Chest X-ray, PA view. Patient: 25 years old, sex F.
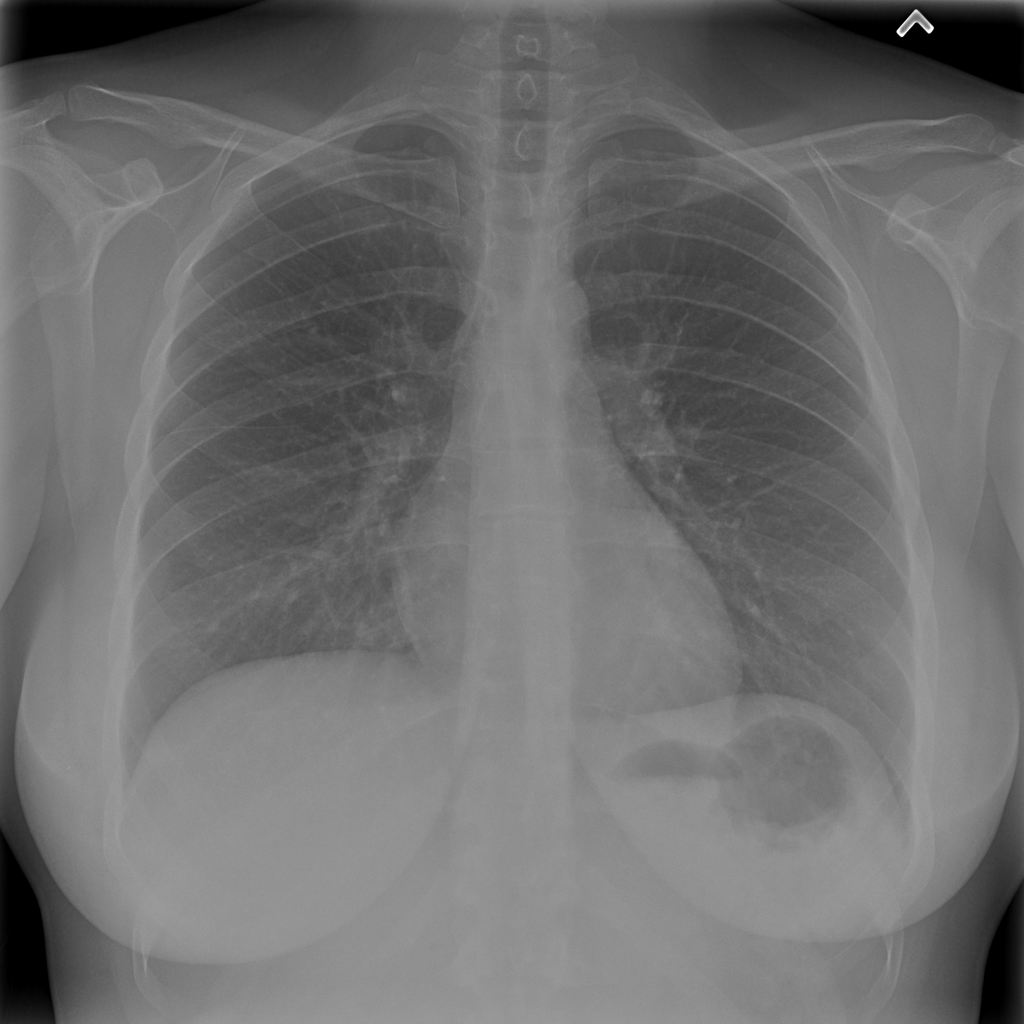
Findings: No Finding